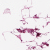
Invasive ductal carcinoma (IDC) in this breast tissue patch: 0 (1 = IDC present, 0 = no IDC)